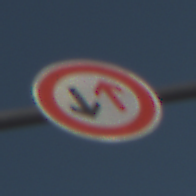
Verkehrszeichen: VorrangDesGegenverkehrs
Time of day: MorningAfternoon
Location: Outdoor (Special)
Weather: Clear
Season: NotSpecified
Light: Natural